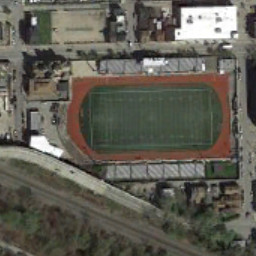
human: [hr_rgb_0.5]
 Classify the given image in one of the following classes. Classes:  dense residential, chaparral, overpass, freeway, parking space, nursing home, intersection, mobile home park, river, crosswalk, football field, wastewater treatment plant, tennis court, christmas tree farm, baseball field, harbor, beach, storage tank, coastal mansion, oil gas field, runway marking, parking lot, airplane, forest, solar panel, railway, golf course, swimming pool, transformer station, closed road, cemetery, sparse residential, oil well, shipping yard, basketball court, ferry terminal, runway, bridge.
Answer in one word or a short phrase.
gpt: football field